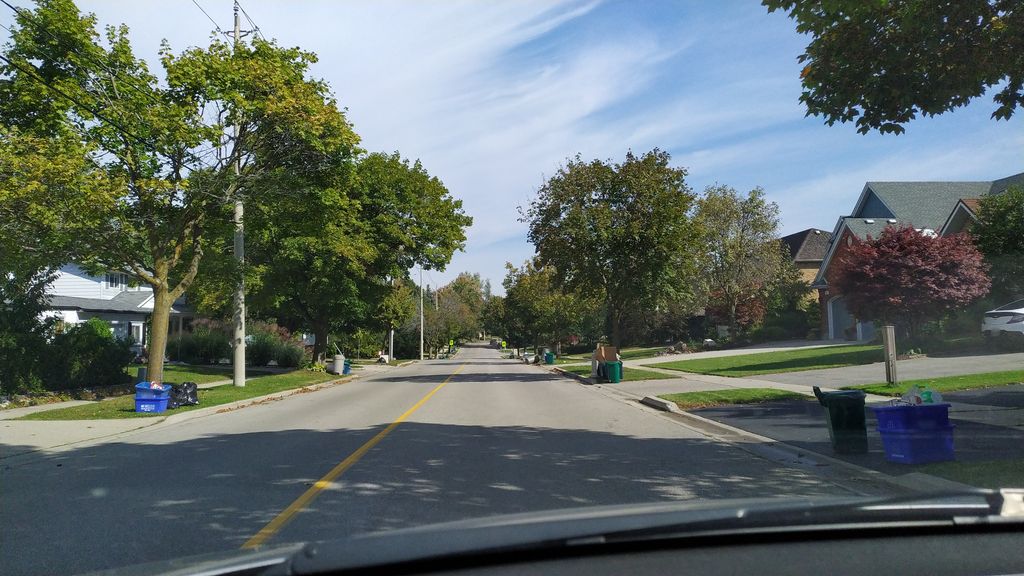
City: kitchener-waterloo